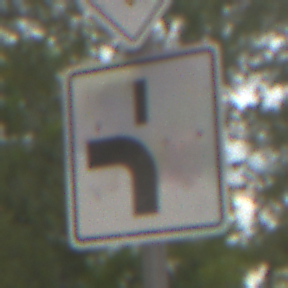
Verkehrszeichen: VerlaufVorfahrtsstrasse5
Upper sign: Vorfahrtsstrasse
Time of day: MorningAfternoon
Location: Outdoor (Urban)
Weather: Overcast
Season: NotSpecified
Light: Natural